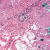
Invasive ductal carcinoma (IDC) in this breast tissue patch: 0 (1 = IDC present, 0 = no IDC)